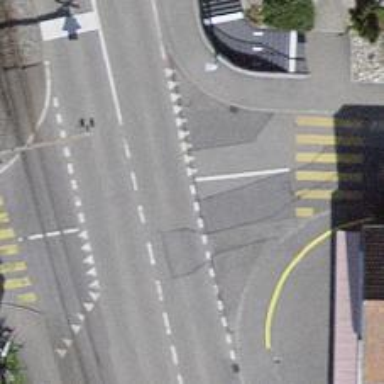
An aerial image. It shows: Road with "give way" sign.